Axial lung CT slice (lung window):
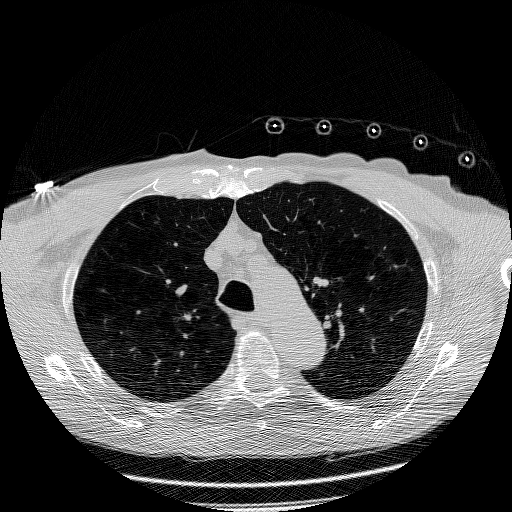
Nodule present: no